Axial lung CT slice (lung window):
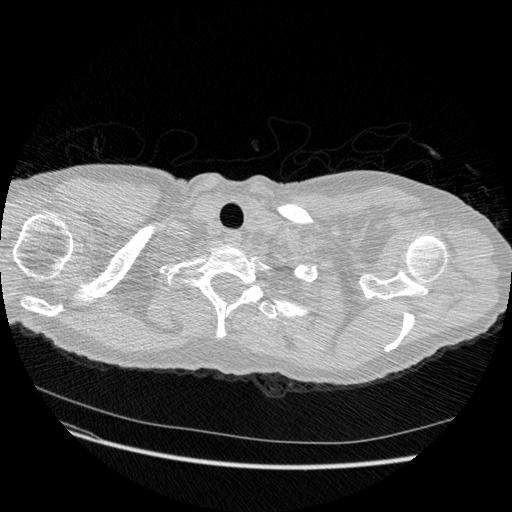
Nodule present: no